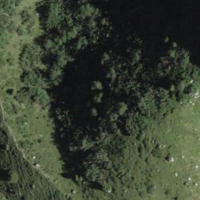
EUNIS habitat code: 32
Species observed at this site:
Lysandra bellargus